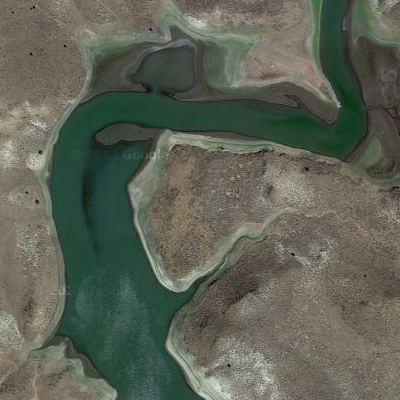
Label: dRiverLake